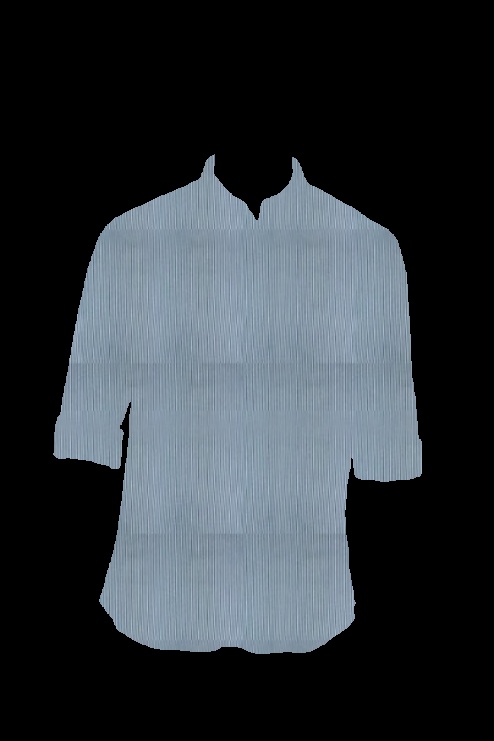
blue slim fit woven tee